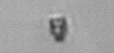
Label: Pyramimonas